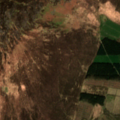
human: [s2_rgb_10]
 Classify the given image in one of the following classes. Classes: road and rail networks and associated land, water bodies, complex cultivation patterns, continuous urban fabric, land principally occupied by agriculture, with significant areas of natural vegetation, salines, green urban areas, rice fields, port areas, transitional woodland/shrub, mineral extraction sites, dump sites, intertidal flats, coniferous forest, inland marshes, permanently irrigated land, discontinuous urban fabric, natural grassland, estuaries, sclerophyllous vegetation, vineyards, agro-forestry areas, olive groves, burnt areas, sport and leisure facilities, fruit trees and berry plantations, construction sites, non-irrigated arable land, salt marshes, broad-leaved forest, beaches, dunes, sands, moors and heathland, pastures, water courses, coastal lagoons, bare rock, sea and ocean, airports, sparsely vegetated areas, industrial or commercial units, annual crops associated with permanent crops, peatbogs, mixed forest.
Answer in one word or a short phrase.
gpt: pastures, coniferous forest, peatbogs